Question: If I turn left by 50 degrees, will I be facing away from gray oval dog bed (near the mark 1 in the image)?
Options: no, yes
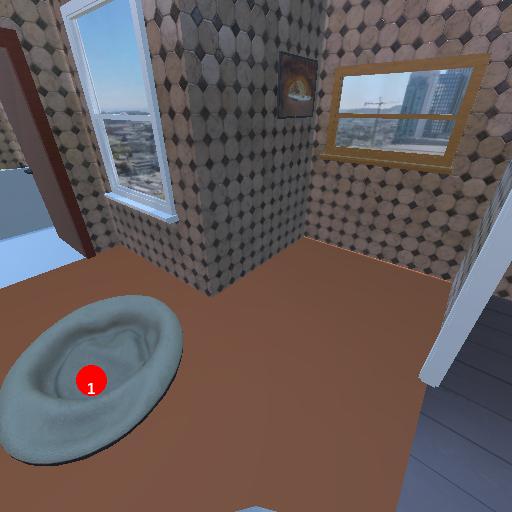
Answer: no